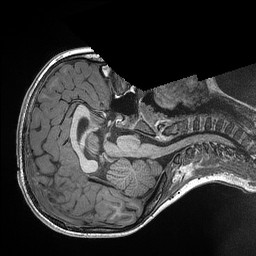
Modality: T1w
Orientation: axial
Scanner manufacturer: siemens
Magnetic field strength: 3 T
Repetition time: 2.3 s
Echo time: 0.00298 s